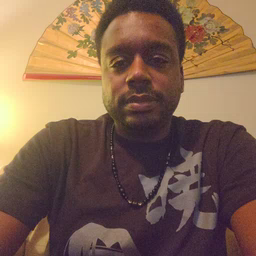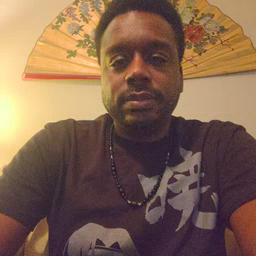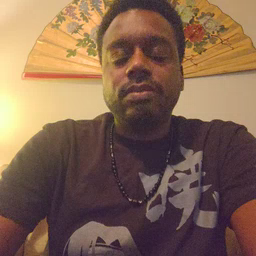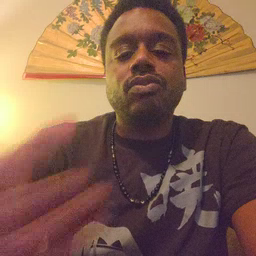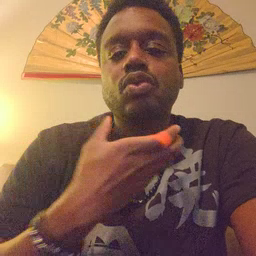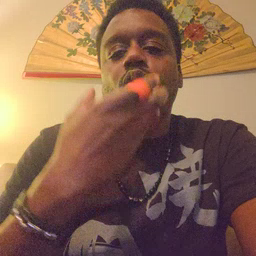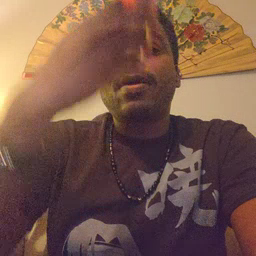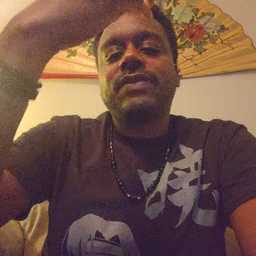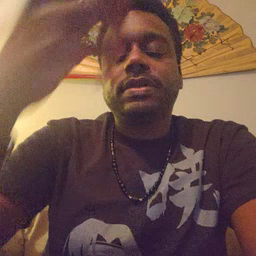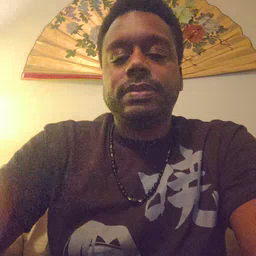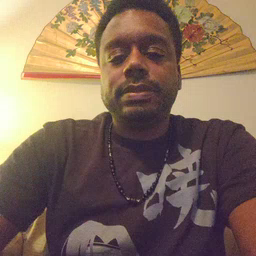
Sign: giraffe